Current action and preconditions to check: trajectory_clear

Your task: For each precondition in the list above, predict whether it will hold at this action.

Consider the current scene as observed from the mobile robot's camera, and analyze the predicted future states of all dynamic agents (e.g., people, animals, vehicles, or any moving entities) within the NEXT SECOND.

IMPORTANT: Only answer "very likely" if you are absolutely certain—based on strong, clear evidence—that a dynamic agent will violate the precondition in the predicted future state. Do NOT answer "very likely" for unlikely, ambiguous, or low-probability risks.

Ask yourself for each precondition: Is there a high probability, with clear and convincing evidence, that the predicted future states of any dynamic agent will interfere with the predicted future state of the currently executing action within the NEXT SECOND, causing that precondition to fail?

Assess the risk level based on these predictions. Use "likely" or "very likely" if motions create a clear risk of interference.

Use "neutral" or "improbable" if agents are nearby but their predicted paths are clearly diverging or non-conflicting.

Failure Risk Categories: "very improbable", "improbable", "neutral", "likely", "very likely"

Answer Format: Output ONLY the probability_of_failure value from these categories: "very improbable", "improbable", "neutral", "likely", "very likely"

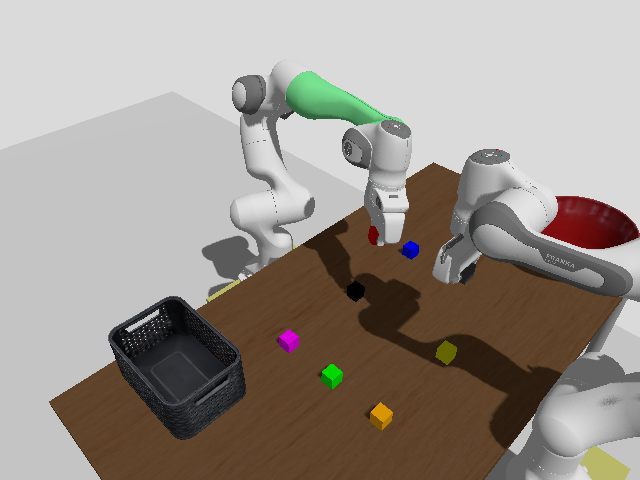

Answer: improbable